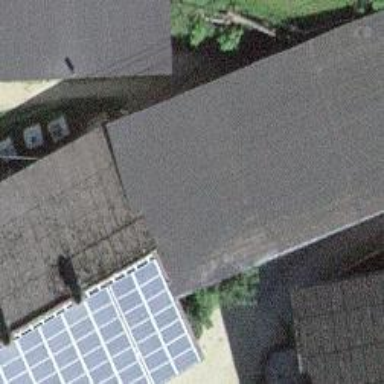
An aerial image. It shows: View of roof of building.